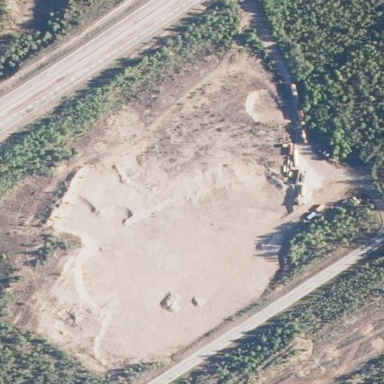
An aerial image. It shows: Quarry area.